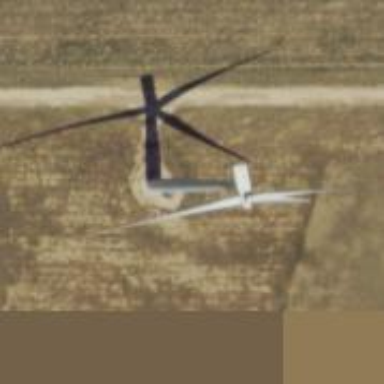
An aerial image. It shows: Wind generator using wind turbines of horizontal axis.